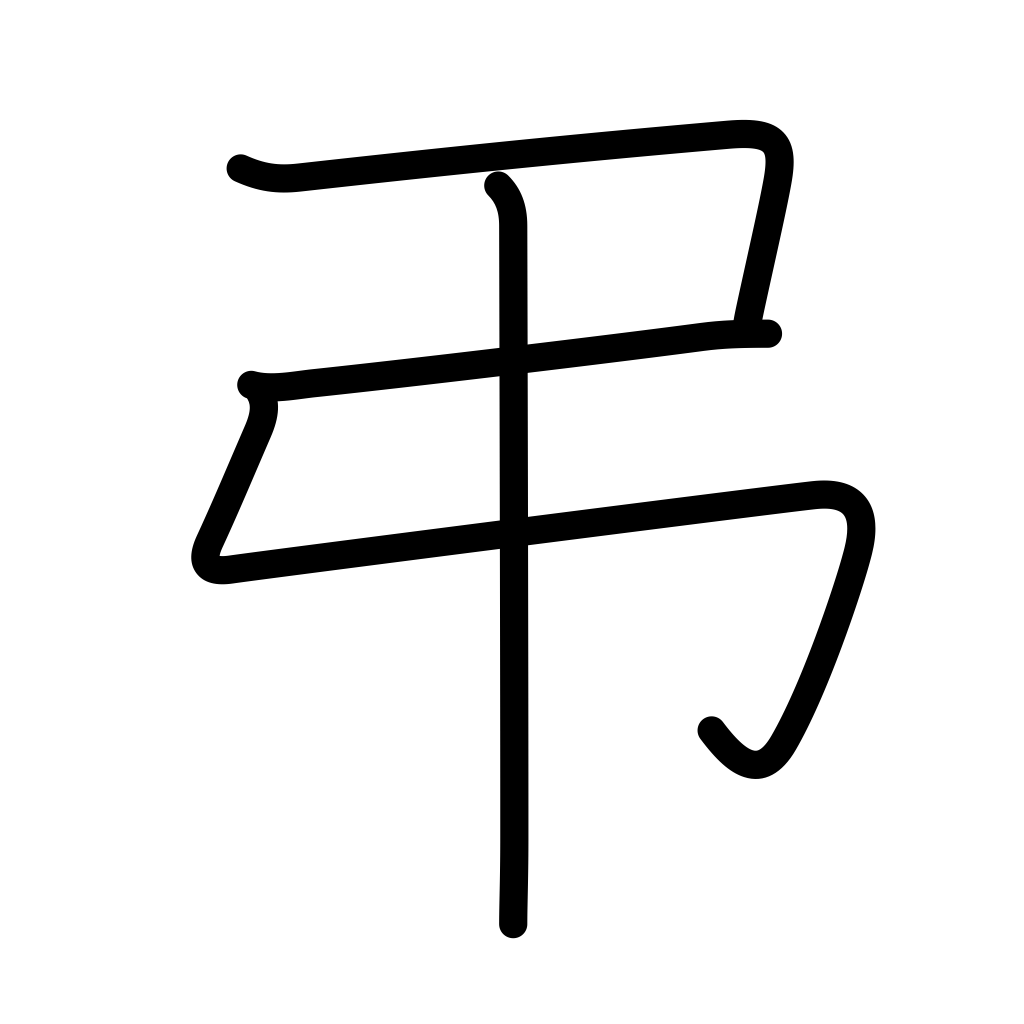
Meaning: condolences, mourning, funeral